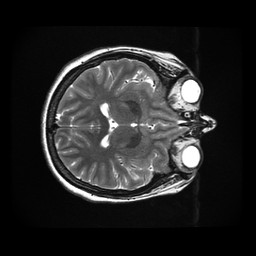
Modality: T2w
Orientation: axial
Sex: female
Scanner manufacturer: ge
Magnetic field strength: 3 T
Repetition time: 5 s
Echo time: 0.1022 s